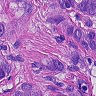
Metastatic tissue present: yes